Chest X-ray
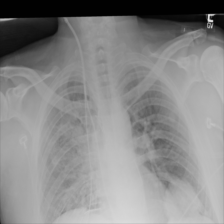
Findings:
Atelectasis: negative
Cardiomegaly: negative
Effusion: negative
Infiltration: positive
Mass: positive
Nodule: positive
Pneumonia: negative
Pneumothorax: positive
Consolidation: negative
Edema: negative
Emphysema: negative
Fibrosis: negative
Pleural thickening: negative
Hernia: negative